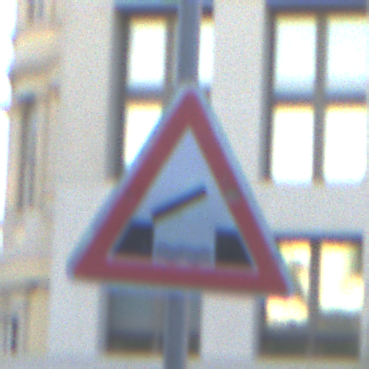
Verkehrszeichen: BeweglicheBruecke
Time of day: SunriseSunset
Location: Outdoor (Urban)
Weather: Clear
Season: NotSpecified
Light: Natural